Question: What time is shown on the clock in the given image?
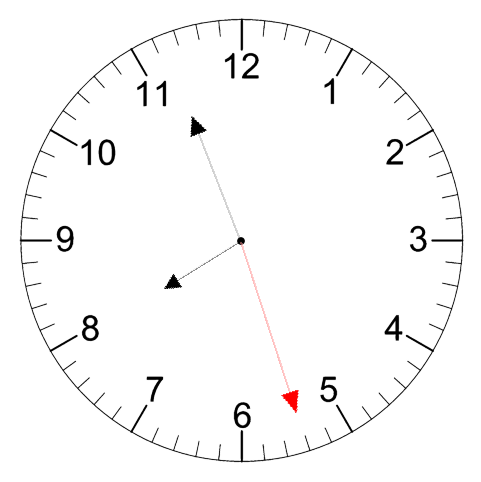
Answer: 07:56:27